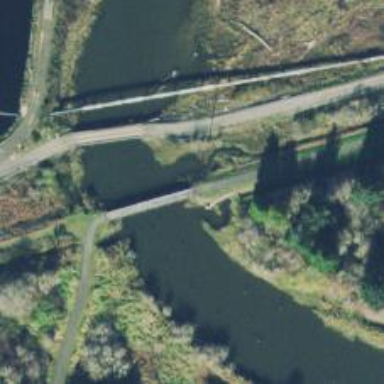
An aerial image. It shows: Abandoned railway bridge over footway road.